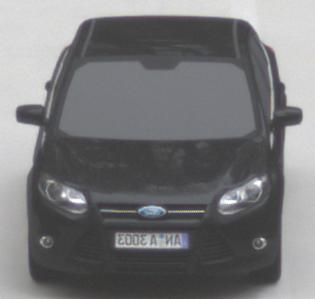
Make: Ford
Model: Focus 1.6 Ti-VCT
Detailed model: Focus (III)
Model produced from: 2011/09
Model produced until: 2014/09
Doors: 5
Color: black
Road condition: dry road
Daytime: morning or afternoon
Contrast: low contrast